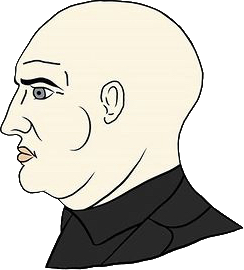
Label: 4_Yes_Chad